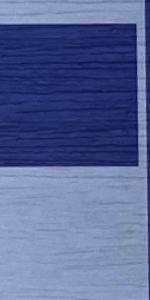
Label: Empty